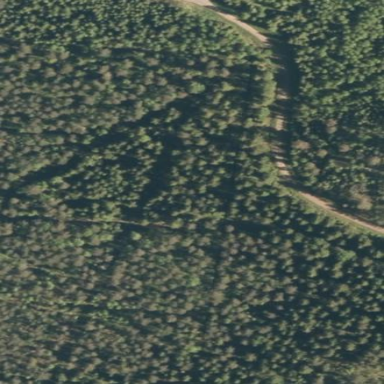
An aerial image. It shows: Scrub vegetation in area designated for logging.